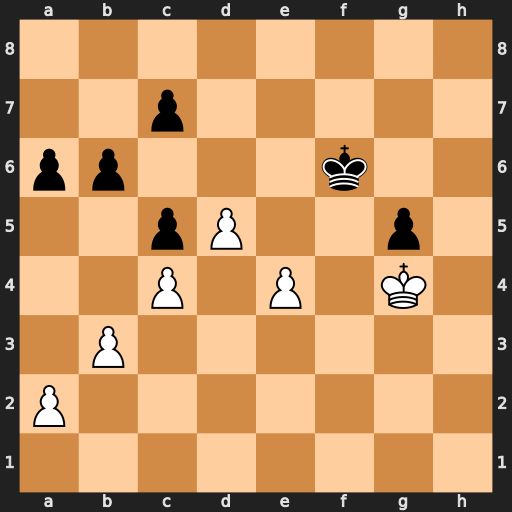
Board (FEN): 8/2p5/pp3k2/2pP2p1/2P1P1K1/1P6/P7/8
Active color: w
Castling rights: -
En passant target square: -
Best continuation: a4 Ke5 Kxg5 Kxe4 Kf6